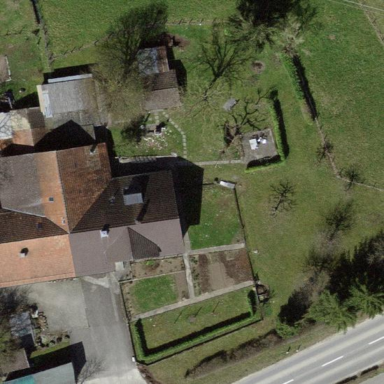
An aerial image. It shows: Farmyard area.